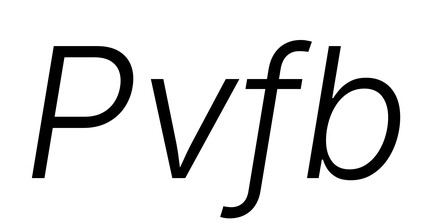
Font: Inter-Italic_Light_Italic